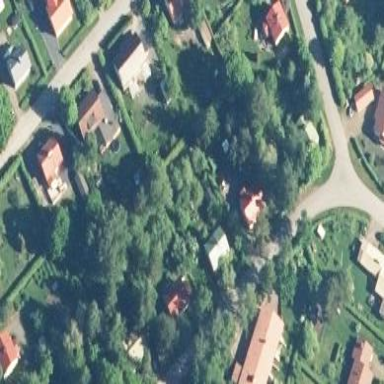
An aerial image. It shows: Residential area.